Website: bh-photo
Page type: customer-info-address
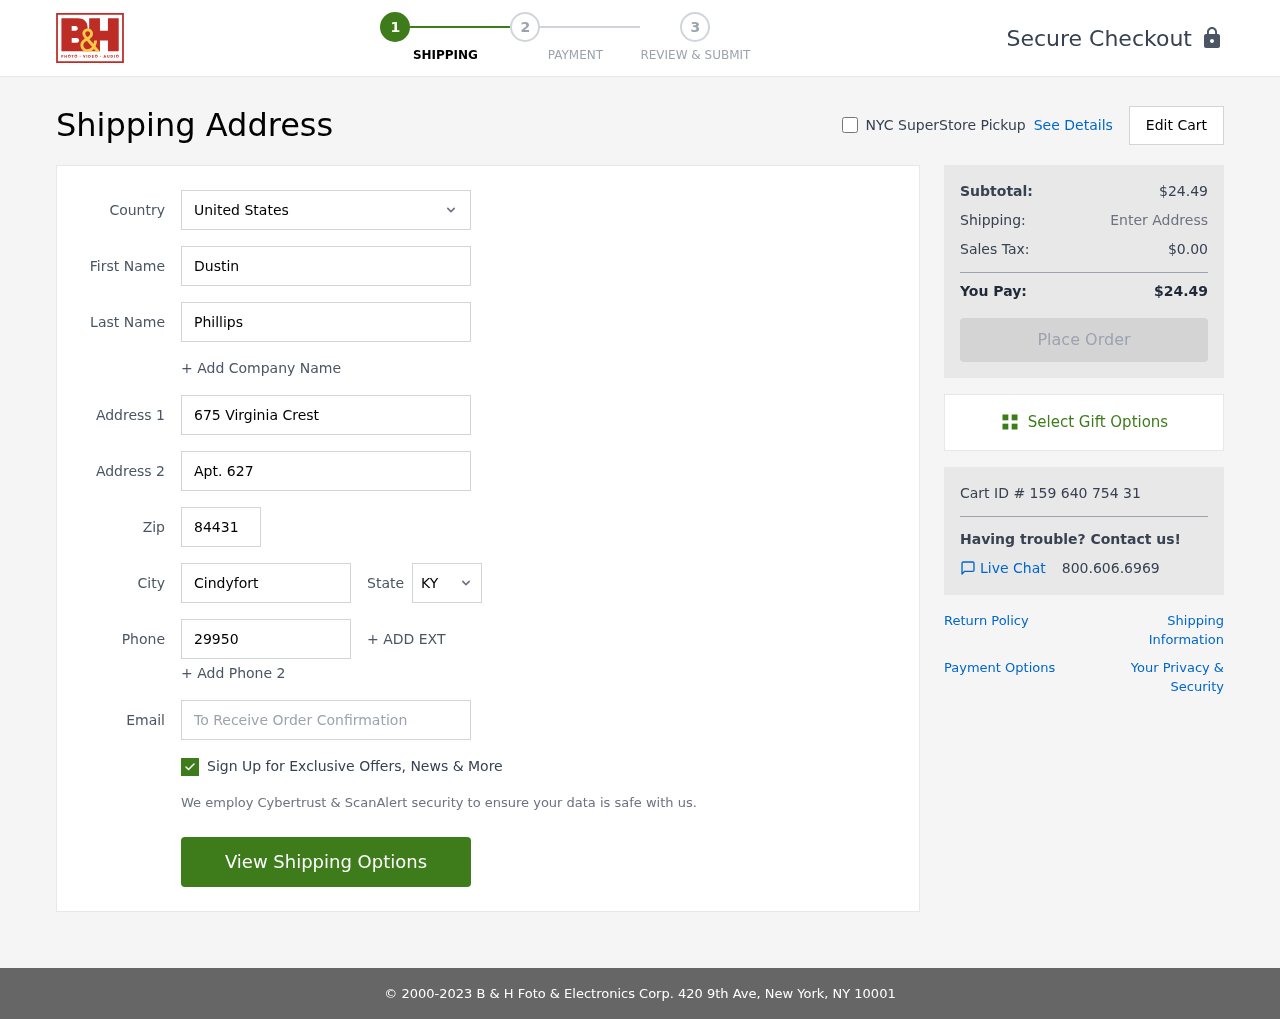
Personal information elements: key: PII_CITY
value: Cindyfort
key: PII_COUNTRY
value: United States
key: PII_EMAIL
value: dustin_phillips@gmail.com
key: PII_FIRSTNAME
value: Dustin
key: PII_LASTNAME
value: Phillips
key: PII_PHONE
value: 2995006101
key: PII_POSTCODE
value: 84431
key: PII_STATE_ABBR
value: KY
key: PII_STREET
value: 675 Virginia Crest
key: PII_STREET2
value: Apt. 627
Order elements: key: ORDER_SUBTOTAL
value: $24.49
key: ORDER_TAX
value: $0.00
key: ORDER_TOTAL
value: $24.49
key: ORDER_ID
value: Cart ID # 159 640 754 31